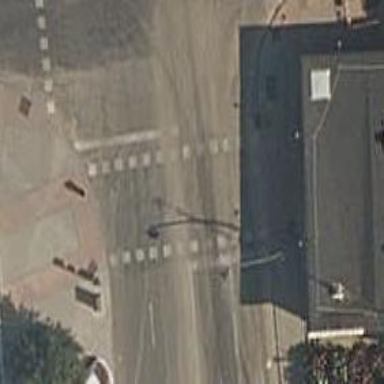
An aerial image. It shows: Road with traffic signals at crossing.